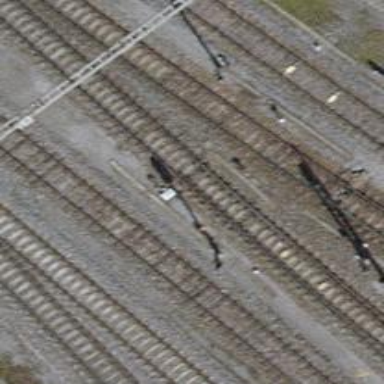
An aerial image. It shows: Railway switch.